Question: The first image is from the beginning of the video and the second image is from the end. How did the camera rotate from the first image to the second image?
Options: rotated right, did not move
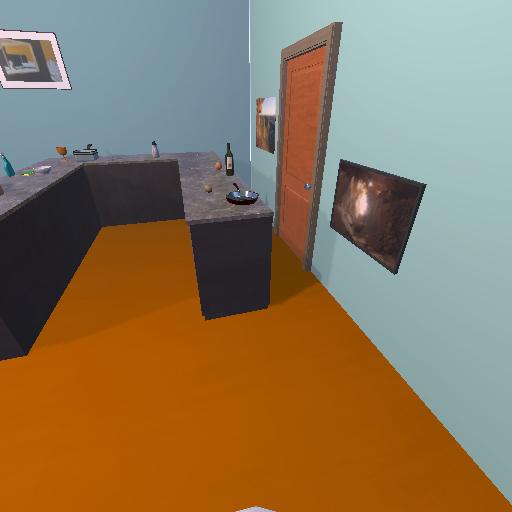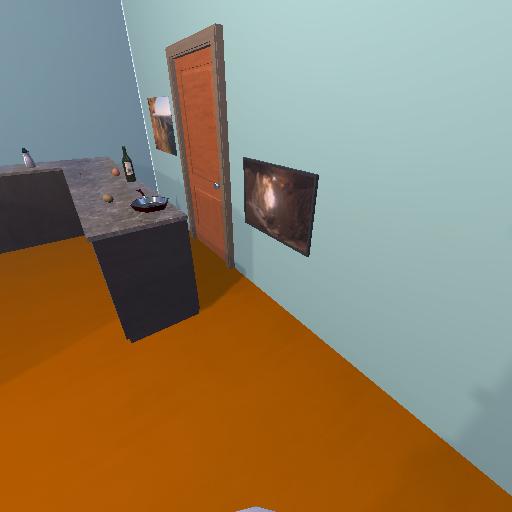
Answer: rotated right